Question: Maybe I am not understanding the area chart properly but here is an image to properly display what the problem is and what I am looking for:

Can someone explain why stacking: normal display values like it does? And how to possibly fix it? I have tried stacking: null, and stacking: percent, but both do not give the desired results.
EDIT: I see my error, however, I'm not sure how to fix it. I need to graph the two series in a group so that they are rendered together and not normalized. Any ideas?
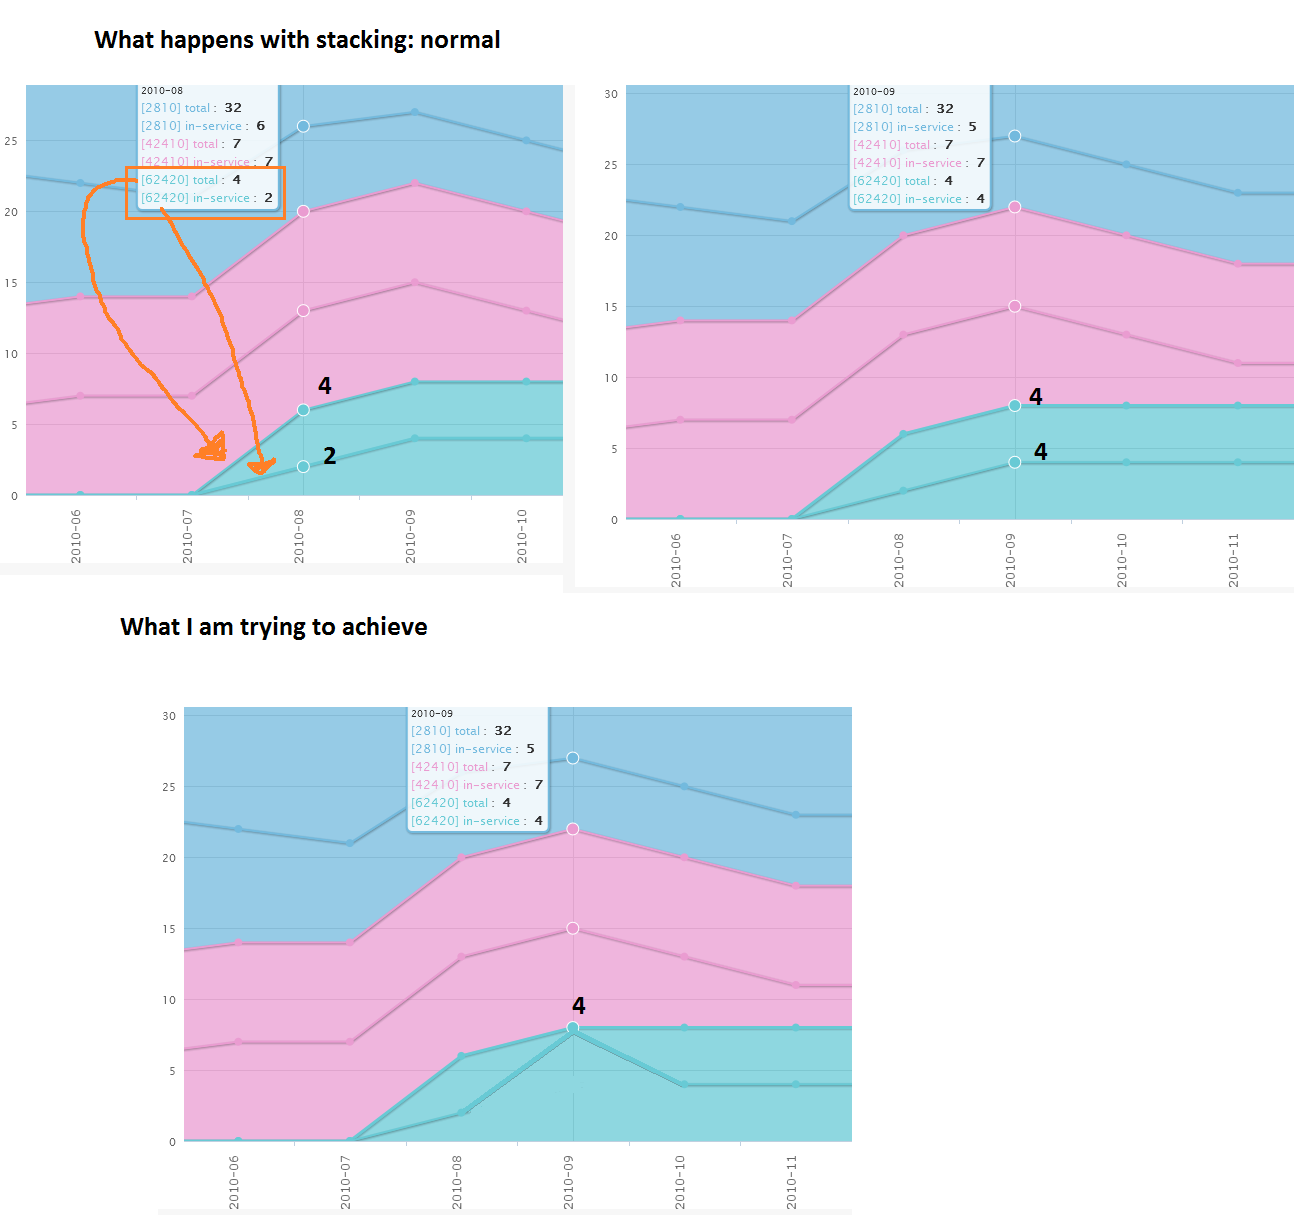
Answer: When stacking is used, the values of each series for a certain x-value is added together (stacked), and the y-value corresponds to the total of the accumulated series. So the upper graphs looks ok I think.
For 2010-08 its adding 2 + 4 = 6 which is the value of the y-axis and,
for 2010-09 its adding 4 + 4 = 8.
To make your data work with stacking, you want to subtract the 'in-service' from 'total'. Or maybe have two series named 'in-service' and 'out-of-service'. When stacking those two series you will get the total.